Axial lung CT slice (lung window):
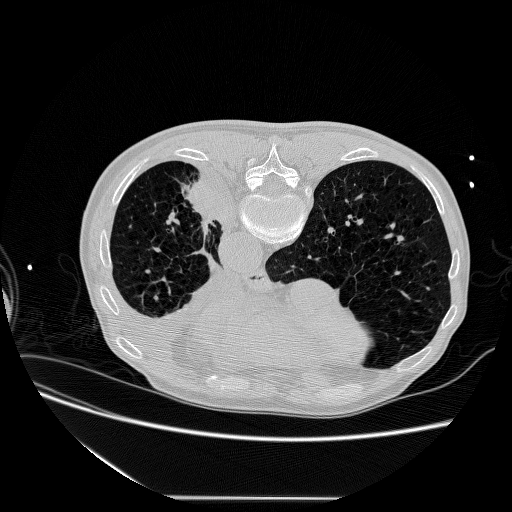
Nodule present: no